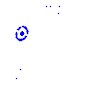
Particle: kaon